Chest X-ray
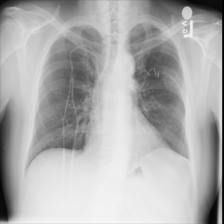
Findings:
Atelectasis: negative
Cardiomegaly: negative
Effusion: negative
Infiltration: negative
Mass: negative
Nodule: negative
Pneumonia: negative
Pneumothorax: negative
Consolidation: negative
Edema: negative
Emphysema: negative
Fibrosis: negative
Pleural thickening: positive
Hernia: negative